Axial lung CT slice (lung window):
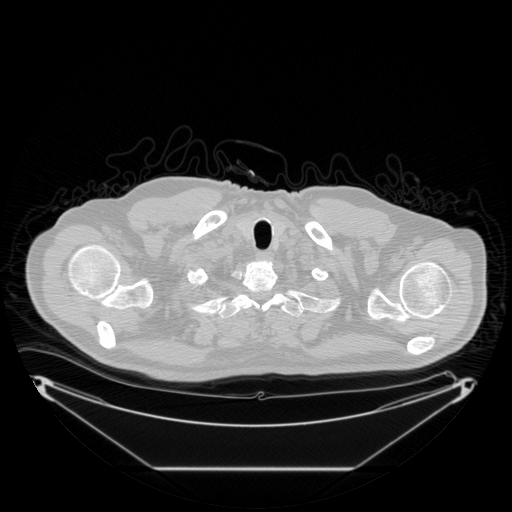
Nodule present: no